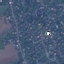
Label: Residential